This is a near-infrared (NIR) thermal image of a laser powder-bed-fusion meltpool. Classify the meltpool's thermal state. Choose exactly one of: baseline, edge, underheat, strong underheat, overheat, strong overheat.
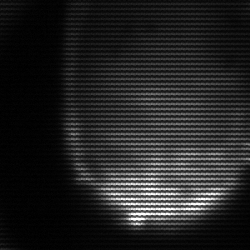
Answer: edge